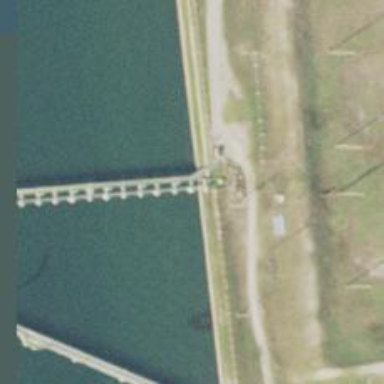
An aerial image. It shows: Man-made pier.